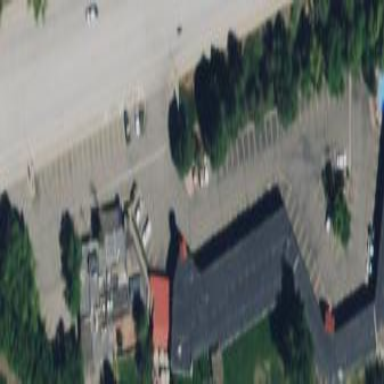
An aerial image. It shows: Street-side parking area.